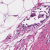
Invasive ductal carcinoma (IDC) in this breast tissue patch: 0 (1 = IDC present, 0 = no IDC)